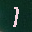
Label: 1